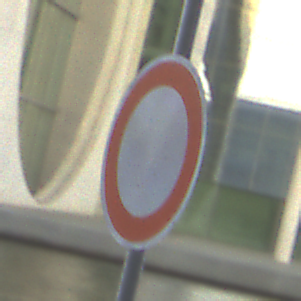
Verkehrszeichen: VerbotFahrzeugeAllerArt
Umgebung: Outdoor, Urban
Tageszeit: SunriseSunset
Wetter: PartlyCloudy
Licht: Natural
Jahreszeit: NotSpecified
Kontrast: MediumContrast